五年级 · 立体几何学
求下面前两个图形的表面积, 求最后一个图形的体积。(单位: cm)

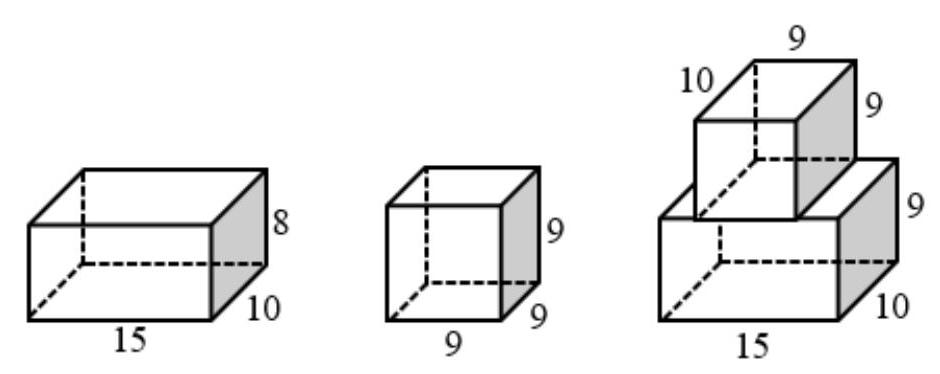
答案: 解$700 \mathrm{~cm}^{2} ; 486 \mathrm{~cm}^{2} ; 2160 \mathrm{~cm}^{3}$

【分析】根据长方体的表面积公式: $\mathrm{S}=(\mathrm{ab}+\mathrm{ah}+\mathrm{bh}) \times 2$, 正方体的表面积公式: $\mathrm{S}=6 \mathrm{a}^{2}$, 据此代入数值即可求解; 最后一个图形的体积等于下面的长方体的体积加上上面长方体的体积, 根据长方体的体积公式: $V=a b h$, 据此进行计算即可。

【详解】 $(15 \times 10+15 \times 8+10 \times 8) \times 2$

$=(150+120+80) \times 2$

$=350 \times 2$

$=700\left(\mathrm{~cm}^{2}\right)$

$9 \times 9 \times 6$

$=81 \times 6$

$=486\left(\mathrm{~cm}^{2}\right)$

$15 \times 10 \times 9+10 \times 9 \times 9$

$=150 \times 9+90 \times 9$

$=1350+810$
$=2160\left(\mathrm{~cm}^{3}\right)$